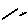
Label: line